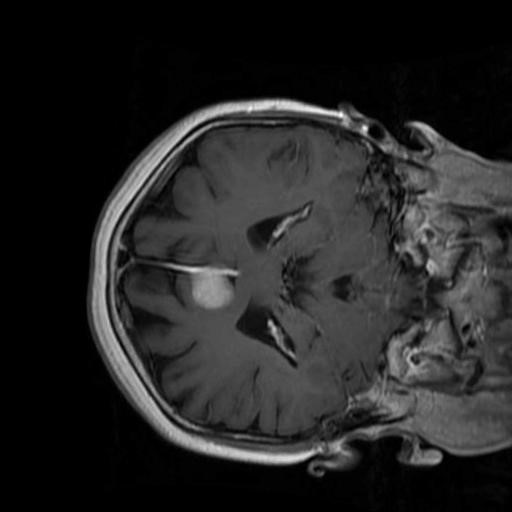
Label: brain_menin